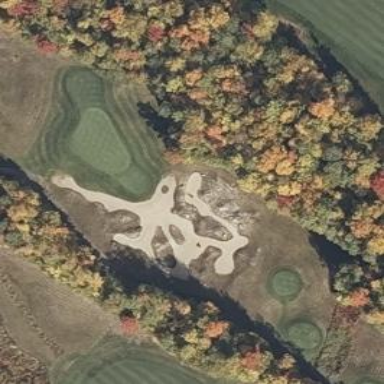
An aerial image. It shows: Golf bunker filled with sandy terrain.